Field crop: maize
Growth stage: 2
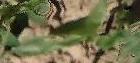
Species: maize